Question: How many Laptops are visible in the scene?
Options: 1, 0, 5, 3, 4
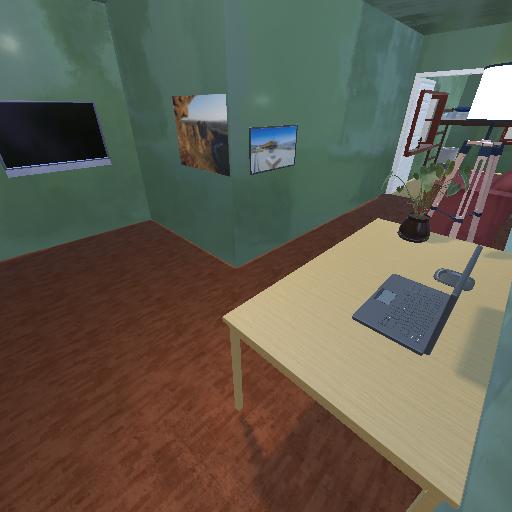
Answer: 1